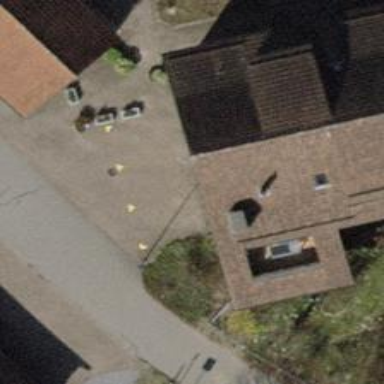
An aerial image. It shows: Terrace building.